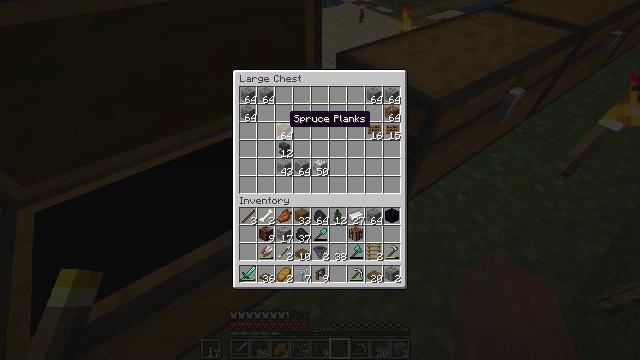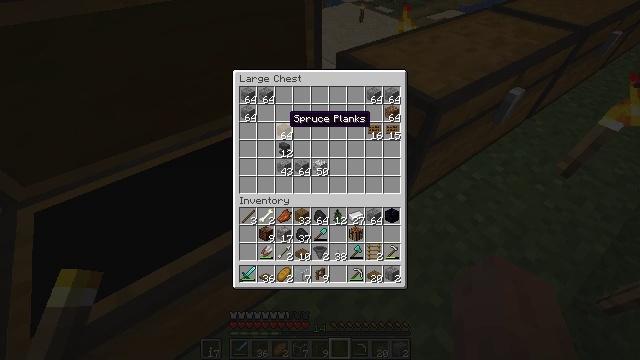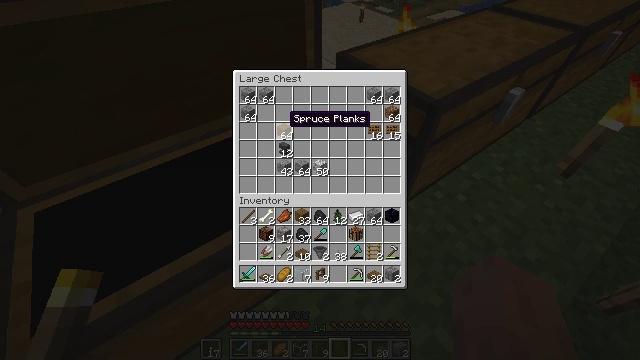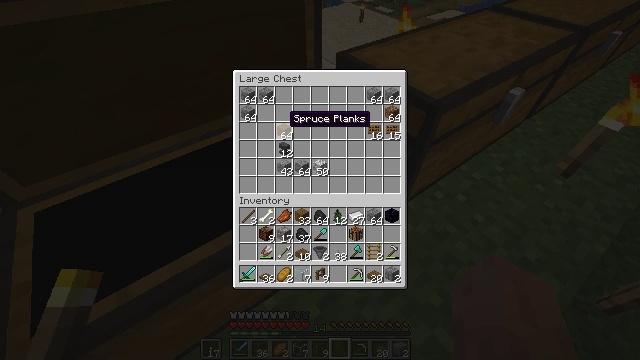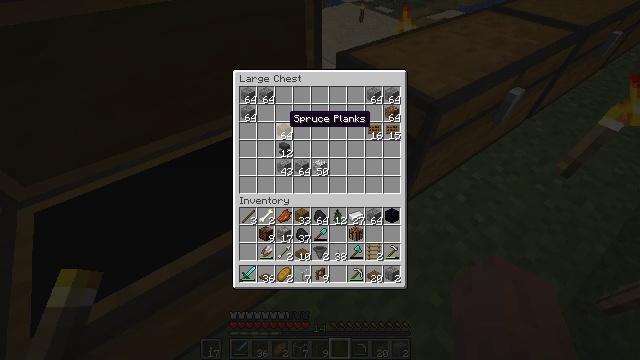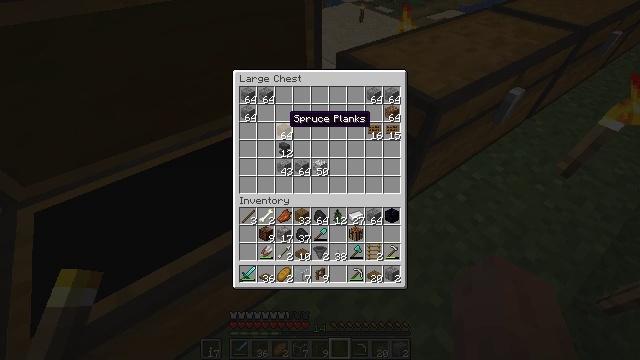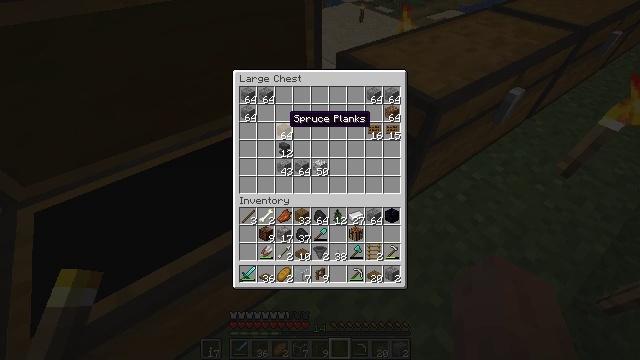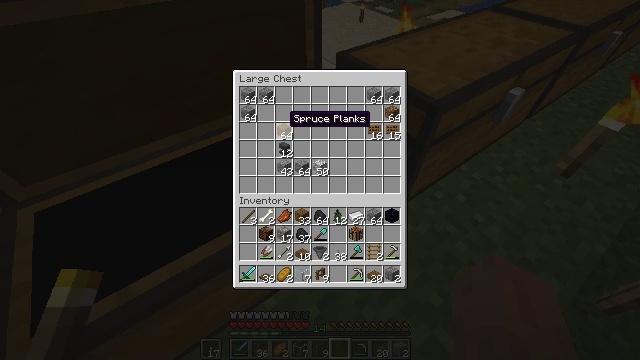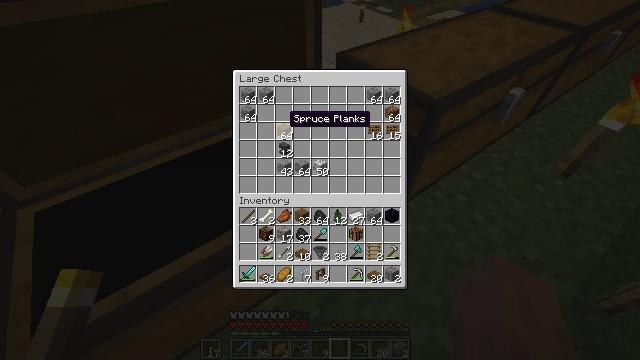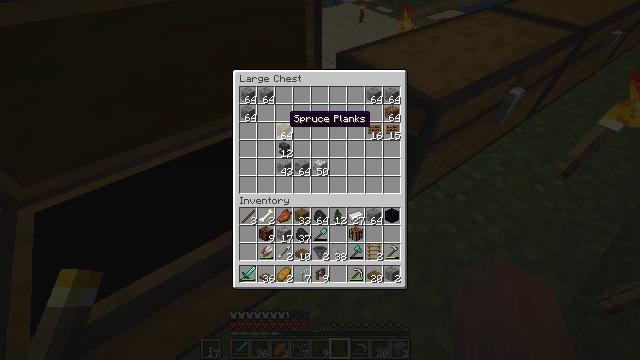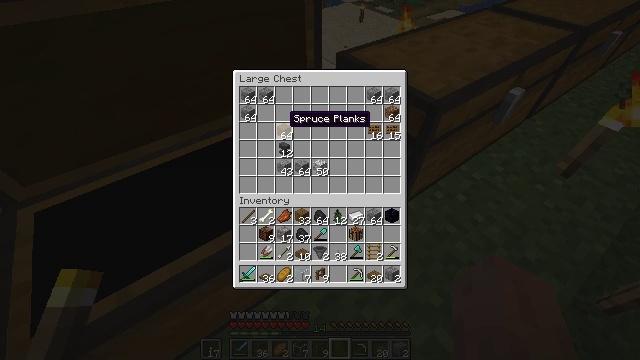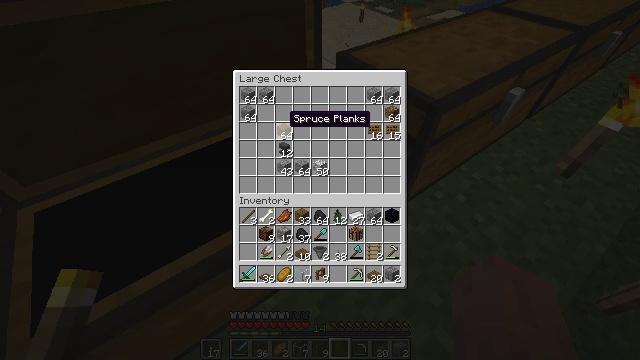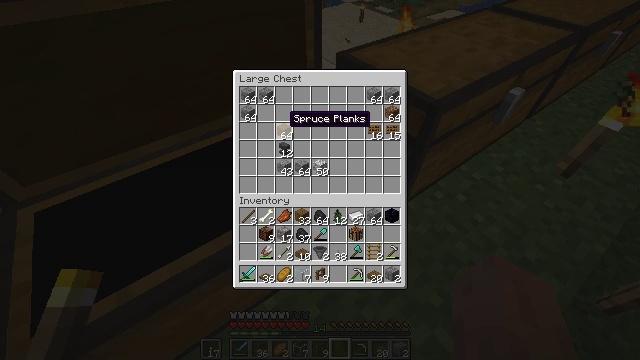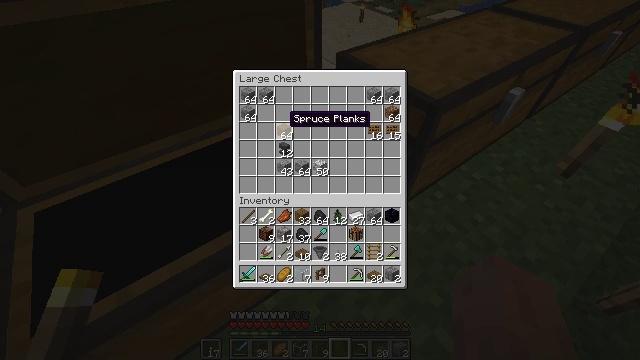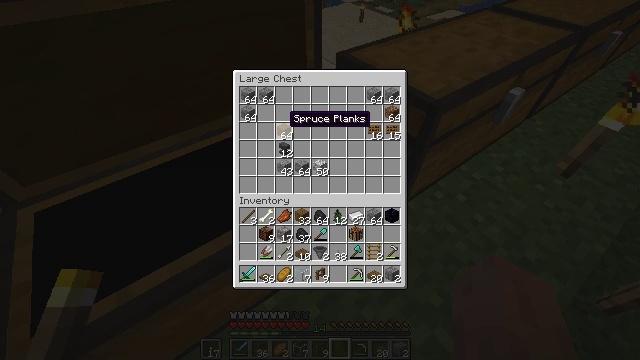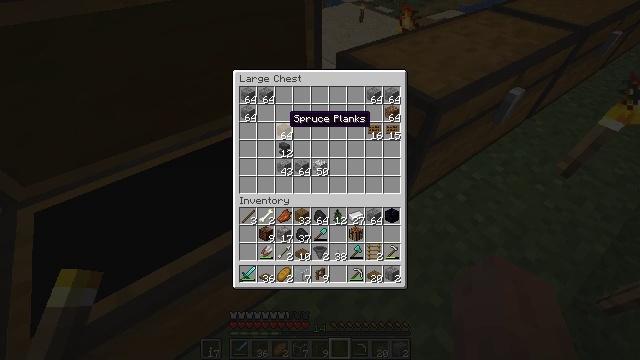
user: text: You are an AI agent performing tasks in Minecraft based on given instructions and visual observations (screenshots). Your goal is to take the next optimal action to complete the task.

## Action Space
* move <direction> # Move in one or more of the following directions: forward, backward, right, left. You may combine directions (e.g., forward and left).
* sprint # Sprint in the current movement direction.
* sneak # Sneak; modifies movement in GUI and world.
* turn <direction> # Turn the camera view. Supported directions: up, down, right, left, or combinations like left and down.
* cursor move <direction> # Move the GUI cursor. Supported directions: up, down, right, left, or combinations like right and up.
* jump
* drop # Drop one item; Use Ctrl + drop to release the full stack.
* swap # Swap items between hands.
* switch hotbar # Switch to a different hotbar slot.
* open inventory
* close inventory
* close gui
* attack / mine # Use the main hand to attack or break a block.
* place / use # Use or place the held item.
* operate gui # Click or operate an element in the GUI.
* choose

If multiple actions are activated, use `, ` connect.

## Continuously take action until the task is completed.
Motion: motion action
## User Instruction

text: Create stone brick stairs using the crafting table.
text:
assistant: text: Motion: no_op
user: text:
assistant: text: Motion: no_op
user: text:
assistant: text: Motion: no_op
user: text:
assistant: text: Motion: no_op
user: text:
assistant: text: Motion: no_op
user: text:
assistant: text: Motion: no_op
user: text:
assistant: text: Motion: no_op
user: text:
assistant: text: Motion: no_op
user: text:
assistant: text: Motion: no_op
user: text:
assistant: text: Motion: no_op
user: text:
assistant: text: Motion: no_op
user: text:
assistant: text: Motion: no_op
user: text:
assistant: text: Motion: no_op
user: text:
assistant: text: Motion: no_op
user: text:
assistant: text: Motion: no_op
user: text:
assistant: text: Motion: no_op
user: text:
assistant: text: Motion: no_op
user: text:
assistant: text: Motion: no_op
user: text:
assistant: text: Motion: no_op
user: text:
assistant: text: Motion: no_op
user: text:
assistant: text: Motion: no_op
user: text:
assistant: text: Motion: no_op
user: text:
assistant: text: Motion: no_op
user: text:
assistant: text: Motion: no_op
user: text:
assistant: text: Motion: no_op
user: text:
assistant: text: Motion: no_op
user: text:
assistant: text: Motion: no_op
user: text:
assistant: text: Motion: no_op
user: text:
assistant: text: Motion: no_op
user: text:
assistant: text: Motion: no_op